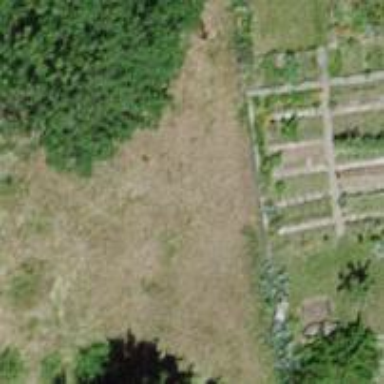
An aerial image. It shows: Garden that is leisure land.